Interaction volume radius: 5 \u00c5
Interaction volume height: 10 \u00c5
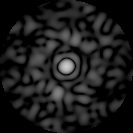
Disorder parameter: 0.7891